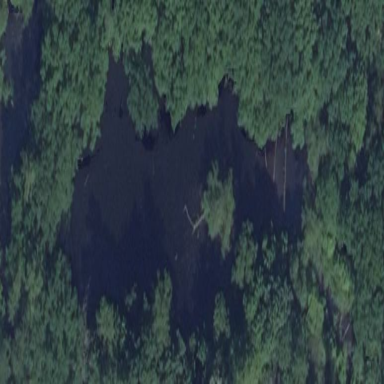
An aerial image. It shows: Natural oxbow water feature.